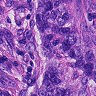
Metastatic tissue present: yes